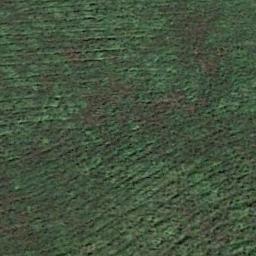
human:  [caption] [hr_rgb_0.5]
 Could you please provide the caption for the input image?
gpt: The entire image is dominated by grass .

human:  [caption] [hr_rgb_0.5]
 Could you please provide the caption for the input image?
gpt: This meadow has different sparsity in different places .

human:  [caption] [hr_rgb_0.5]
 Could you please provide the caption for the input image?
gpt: The meadow is consist of green grass and dry grass .

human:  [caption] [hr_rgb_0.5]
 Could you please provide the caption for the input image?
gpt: The meadow is dense but uneven .

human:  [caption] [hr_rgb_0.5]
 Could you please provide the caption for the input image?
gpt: A green and brown meadow with dense grass .